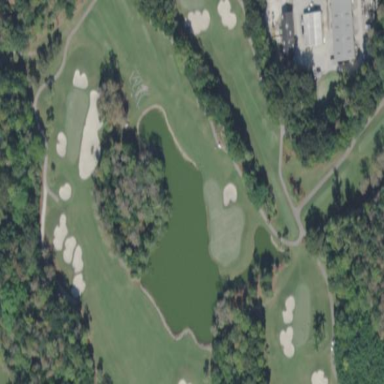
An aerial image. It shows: Water hazard on golf course. The hazard is natural water feature.